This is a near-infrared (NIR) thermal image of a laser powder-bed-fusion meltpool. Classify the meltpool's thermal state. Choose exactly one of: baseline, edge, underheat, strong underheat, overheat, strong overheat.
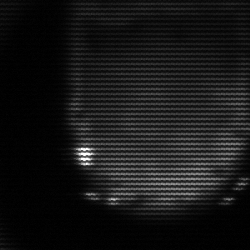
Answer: edge